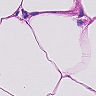
Metastatic tissue present: no